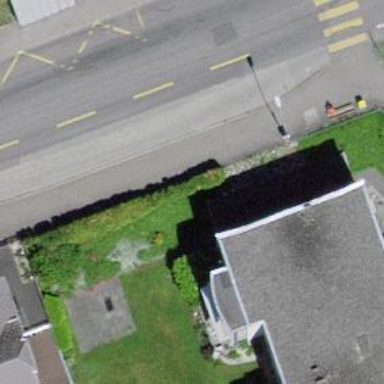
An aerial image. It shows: Bus stop with platform for public transport.